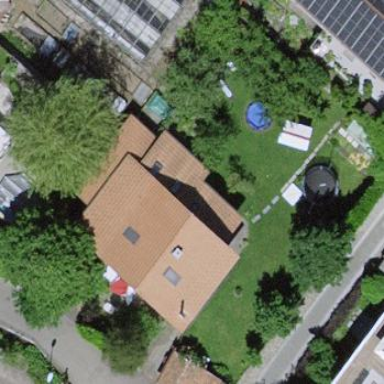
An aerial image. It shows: View of roof of building.